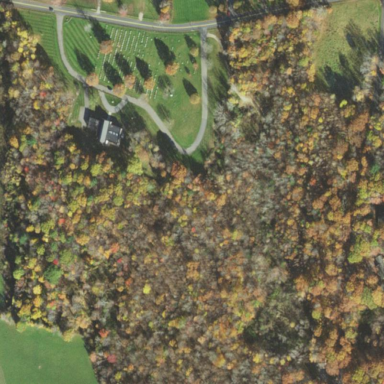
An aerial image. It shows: Private cemetery with magic category designation.